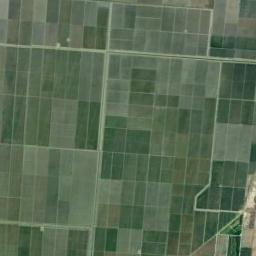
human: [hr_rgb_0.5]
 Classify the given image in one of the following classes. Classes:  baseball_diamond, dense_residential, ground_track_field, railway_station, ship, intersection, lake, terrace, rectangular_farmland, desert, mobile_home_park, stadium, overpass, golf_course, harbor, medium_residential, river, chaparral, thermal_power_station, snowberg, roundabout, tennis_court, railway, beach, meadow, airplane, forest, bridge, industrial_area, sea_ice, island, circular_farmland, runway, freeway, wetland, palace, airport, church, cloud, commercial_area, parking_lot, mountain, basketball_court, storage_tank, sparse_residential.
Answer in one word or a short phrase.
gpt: rectangular_farmland